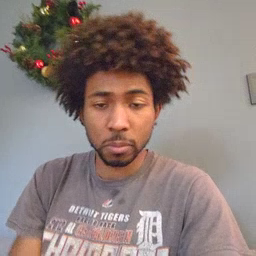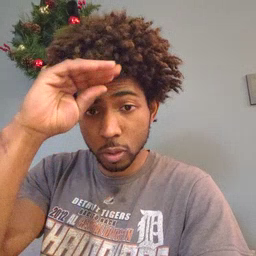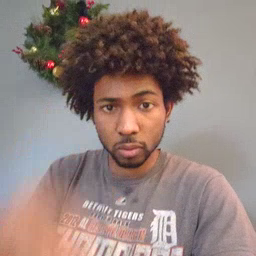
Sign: boy